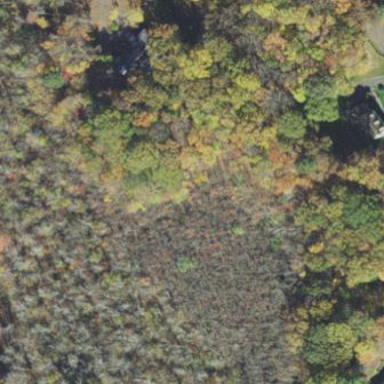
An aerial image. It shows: Existing Preserved Open Space in woodland area.